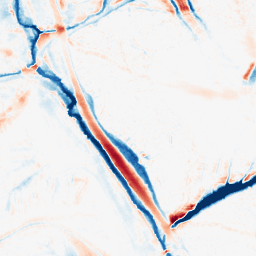
Category: morphological
Decomposition family: morphological_ellipse
Decomposition parameters: operation: average
width: 20
height: 30
Upsampling method: linear_exact
Upsampling parameters: scale: 4
Upsampling scale: 4